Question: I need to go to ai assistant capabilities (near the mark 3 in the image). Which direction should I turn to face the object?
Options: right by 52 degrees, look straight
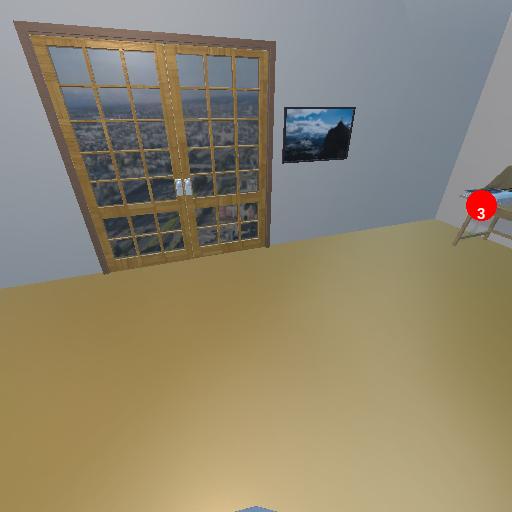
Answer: right by 52 degrees